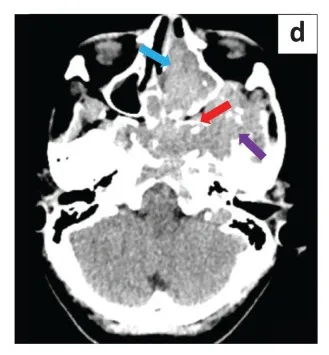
(d-f) Pre-contrast, post- contrast and bone window images in the same axial plane. The tumour is pre-contrast dense.
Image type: radiology (ct)